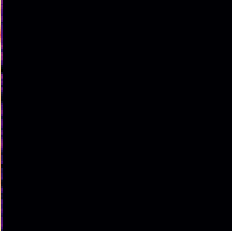
Sound class: Rain